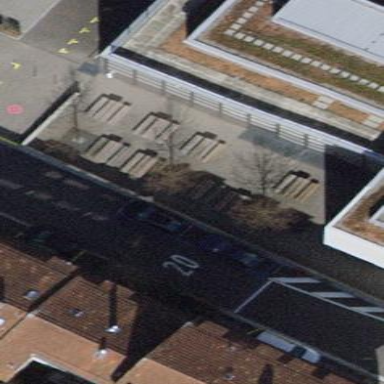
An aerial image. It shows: Outdoor seating area for leisure land.